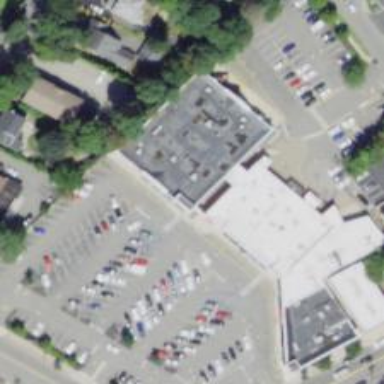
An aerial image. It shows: Pharmacy providing healthcare services.